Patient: sex F, age 26
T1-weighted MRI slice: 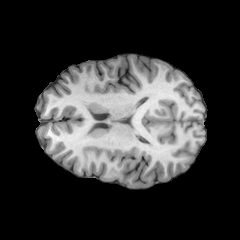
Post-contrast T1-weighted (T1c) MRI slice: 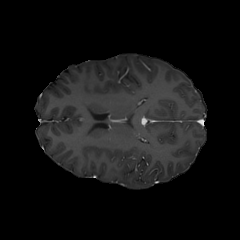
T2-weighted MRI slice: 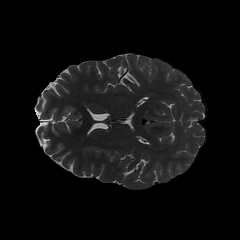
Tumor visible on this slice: no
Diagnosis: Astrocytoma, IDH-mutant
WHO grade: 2